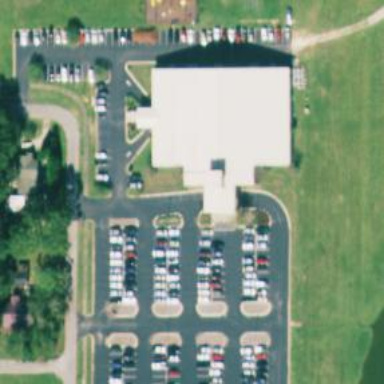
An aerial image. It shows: Parking space.